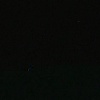
Label: space